Question: Closely related to this question: <URL>
I have the following Bash script that is generating an RRDGraph with RRDTool.
'''
#!/bin/bash
now=$(date +%s)
now_formatted=$(date +%s | awk '{printf "%s
", strftime("%c",$1)}' | sed -e 's/:/\:/g')
# create power graph for last week
/usr/bin/rrdtool graph /var/www/power-week.png --start end-7d --width 543 --height 267 --end $now-1min --slope-mode --vertical-label "Watts" --lower-limit 0 --alt-autoscale-max --title "Power: Last week vs. week before" --watermark "(©️) $(date +%Y) Alyn R. Tiedtke" --font WATERMARK:8 DEF:Power=/root/currentcost/ccdata.rrd:Power:AVERAGE DEF:Power2=/root/currentcost/ccdata.rrd:Power:AVERAGE:end=$now-7d1min:start=end-7d VDEF:Last=Power,LAST VDEF:First=Power,FIRST VDEF:Min=Power,MINIMUM VDEF:Peak=Power,MAXIMUM VDEF:Average=Power,AVERAGE CDEF:kWh=Power,1000,/,168,* CDEF:Cost=kWh,.1029,* SHIFT:Power2:604800 LINE1:Power2#00CF00FF:"Last Week\n" HRULE:Min#58FAF4:"Min " GPRINT:Power:MIN:"%6.2lf%sW" COMMENT:"\n" LINE1:Power#005199FF:"Power " AREA:Power#<PHONE>:"" GPRINT:Last:"%6.2lf%sW" COMMENT:"\n" HRULE:Average#9595FF:"Average" GPRINT:Power:AVERAGE:"%6.2lf%sW" COMMENT:"\n" HRULE:Peak#ff0000:"Peak " GPRINT:Power:MAX:"%6.2lf%sW" COMMENT:"\n" GPRINT:kWh:AVERAGE:" total %6.2lfkWh\n" GPRINT:Cost:AVERAGE:" cost %6.2lf PS\n" GPRINT:Cost:AVERAGE:"$(printf \" cost %11s\" PS%.2lf | sed 's/\PS/\PS /g')\n" COMMENT:" \n" GPRINT:First:"Showing from %c\n":strftime GPRINT:Last:" to %c\n":strftime COMMENT:" Created at $now_formatted"
'''
Which produces a graph like this (notice the leading '\' on the lower cost line in the legend):-

Concentrating specifically on the following line:-
'''
GPRINT:Cost:AVERAGE:"$(printf \" cost %11s\" PS%.2lf | sed 's/\PS/\PS /g')\n" '''
This is the line that is printing out the lower cost line in the legend.
I am passing a GPRINT formatted value of 'PS4.54' to Bash's 'printf' function to be padded out to 11 spaces and a 'cost' label prefixed on it. I am then piping this to 'sed' to add a space between the 'PS' and the actual value.
What I want to know is, why is the escaped '\' coming through in the output? If I remove the '\' just after printf bash complains that something is missing.
How would I suppress this '\' from coming through in the output.
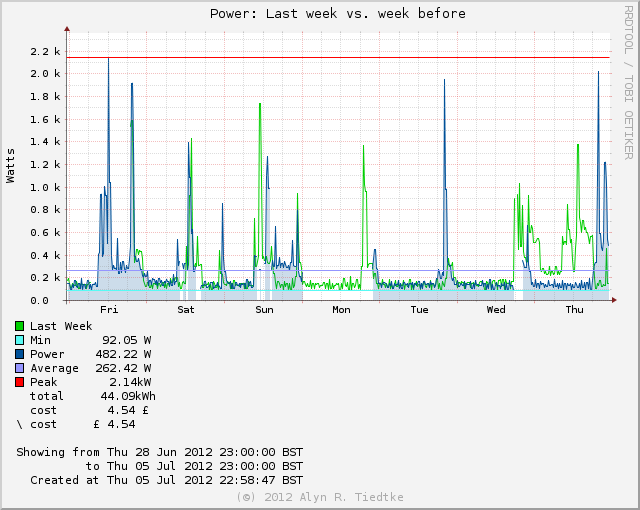
Answer: Try this line:
'''
GPRINT:Cost:AVERAGE:"$(printf ' cost %11s' PS%.2lf | sed 's/\PS/\PS /g')\n" '''
I changed the '"' marks to ''' marks and removed the backslashes.